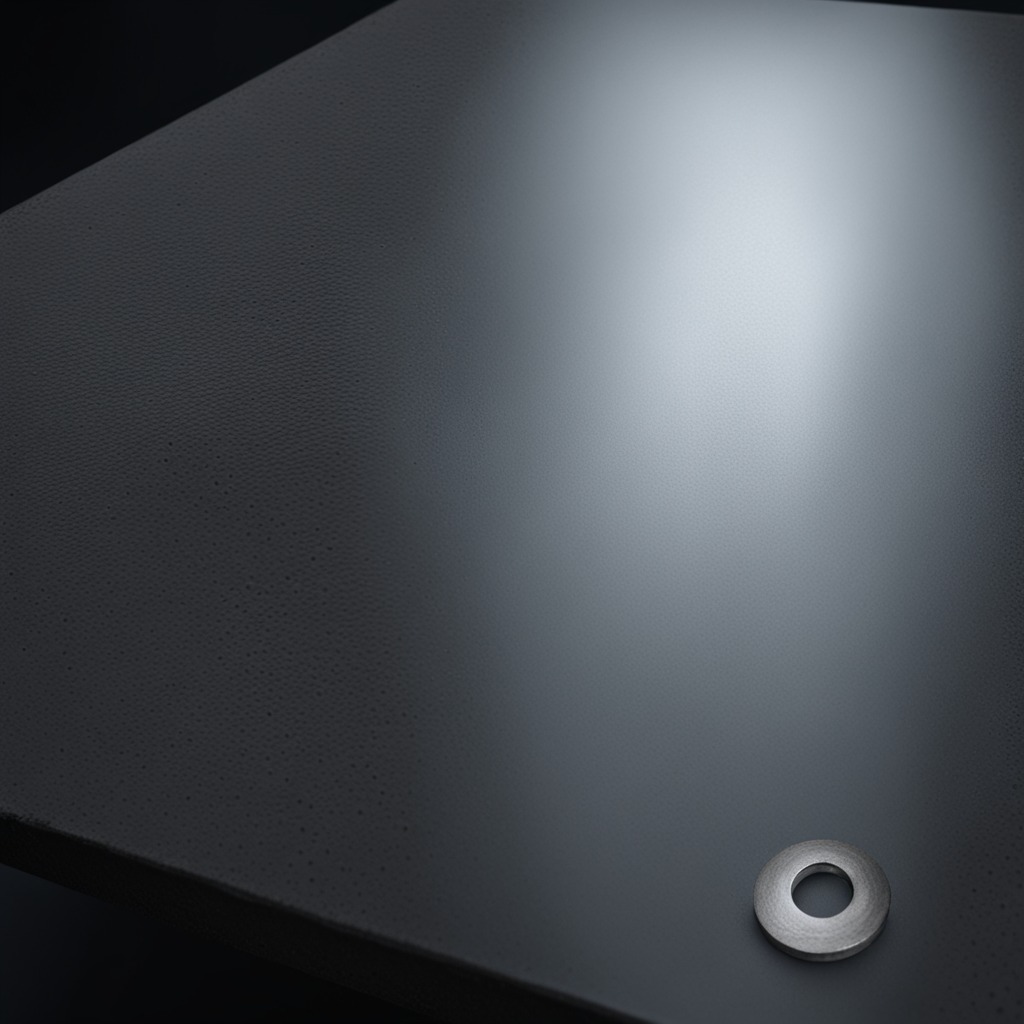
A flat metal washer lying on the clean granite table inside a workshop at night dim ambient light soft shadows worn but